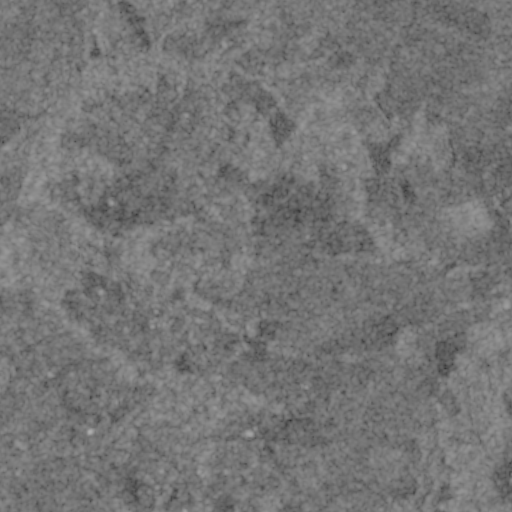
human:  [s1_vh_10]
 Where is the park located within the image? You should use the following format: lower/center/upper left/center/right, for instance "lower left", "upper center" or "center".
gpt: The park is located in the lower left of the image.
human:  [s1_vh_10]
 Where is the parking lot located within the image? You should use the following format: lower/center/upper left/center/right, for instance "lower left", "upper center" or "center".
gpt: The parking lot is located in the lower center of the image.
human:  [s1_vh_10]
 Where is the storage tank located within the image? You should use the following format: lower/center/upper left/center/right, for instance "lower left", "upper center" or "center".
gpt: The storage tank is located in the lower center of the image.
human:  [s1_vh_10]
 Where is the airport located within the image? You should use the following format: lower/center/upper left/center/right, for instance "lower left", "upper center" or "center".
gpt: There is no airport in the image.

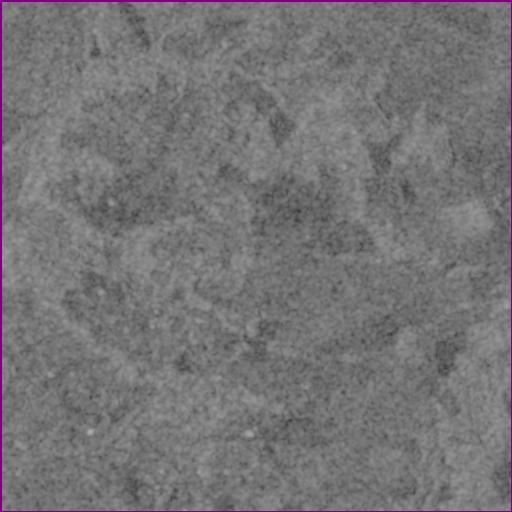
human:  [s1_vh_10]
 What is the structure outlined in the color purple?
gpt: The structure outlined in purple is a crop field.
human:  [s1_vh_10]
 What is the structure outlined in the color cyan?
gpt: There is no cyan outline.